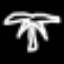
Label: palm tree